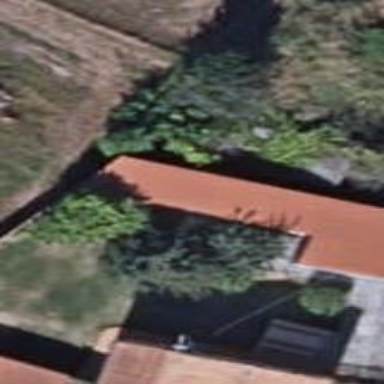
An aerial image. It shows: Garage building.